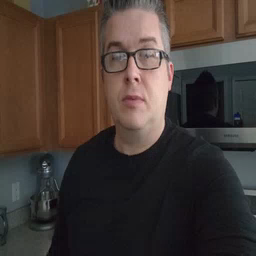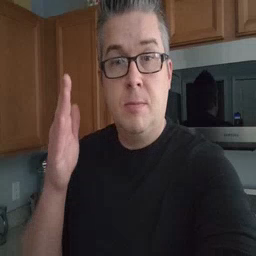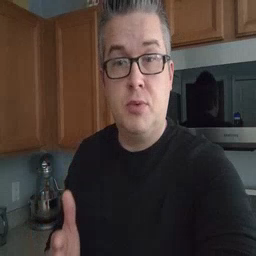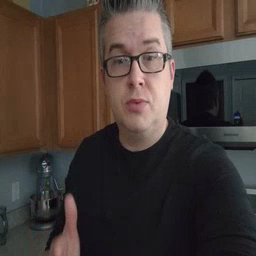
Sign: person